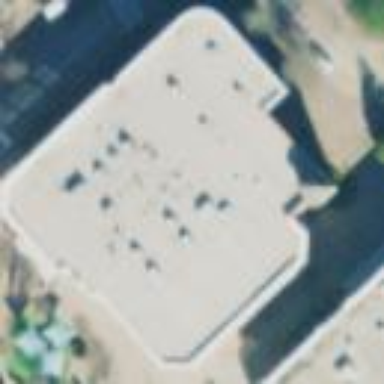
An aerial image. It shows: Retail building.